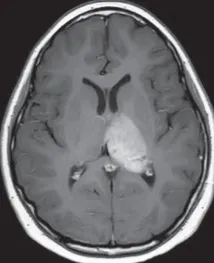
Axial T2 FLAIR image of the thalamic tumor pre-radiation.
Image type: radiology (mri)